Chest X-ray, PA view. Patient: 47 years old, sex F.
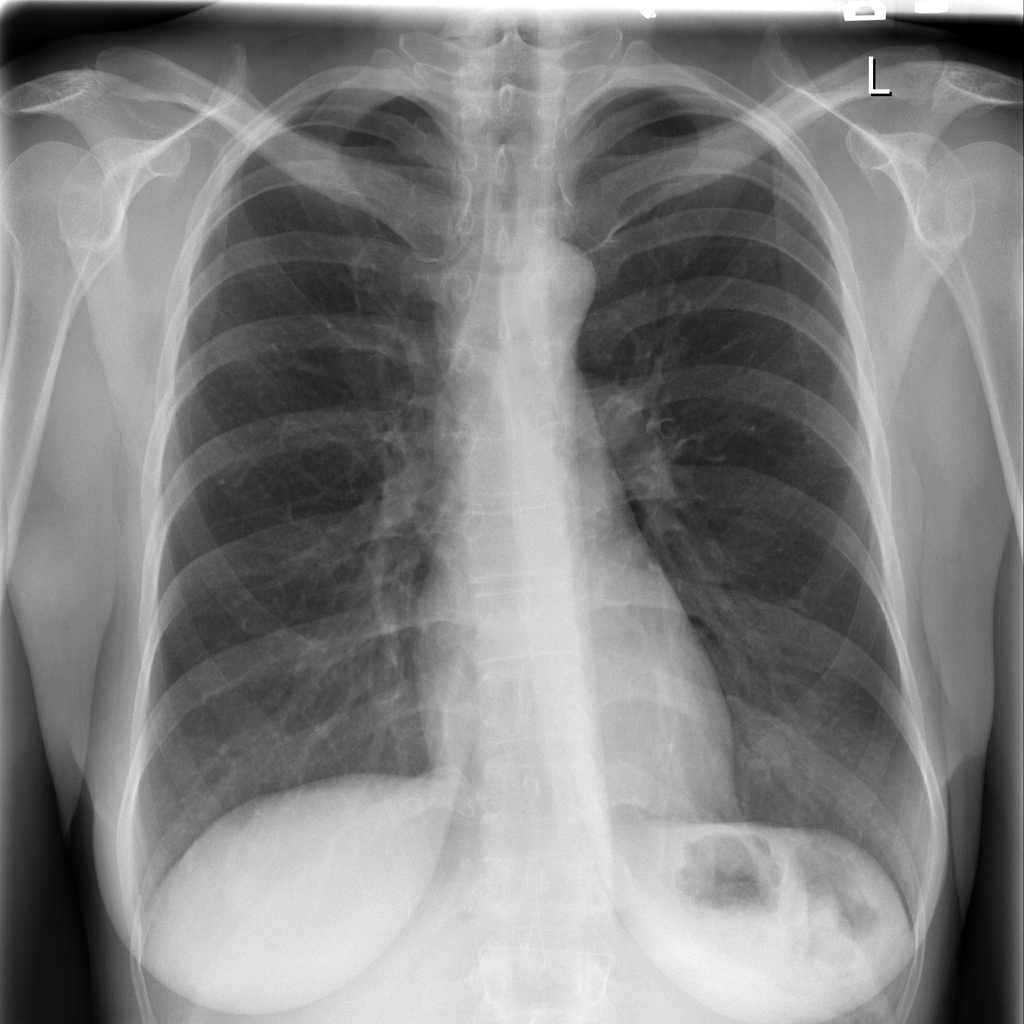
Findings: No Finding